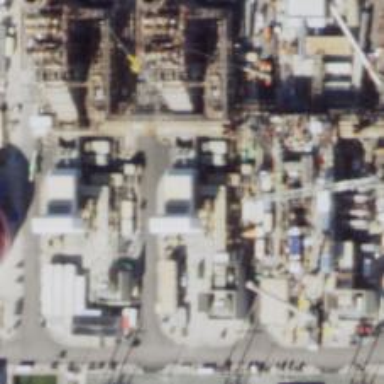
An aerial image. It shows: Gas turbine generator is in use.